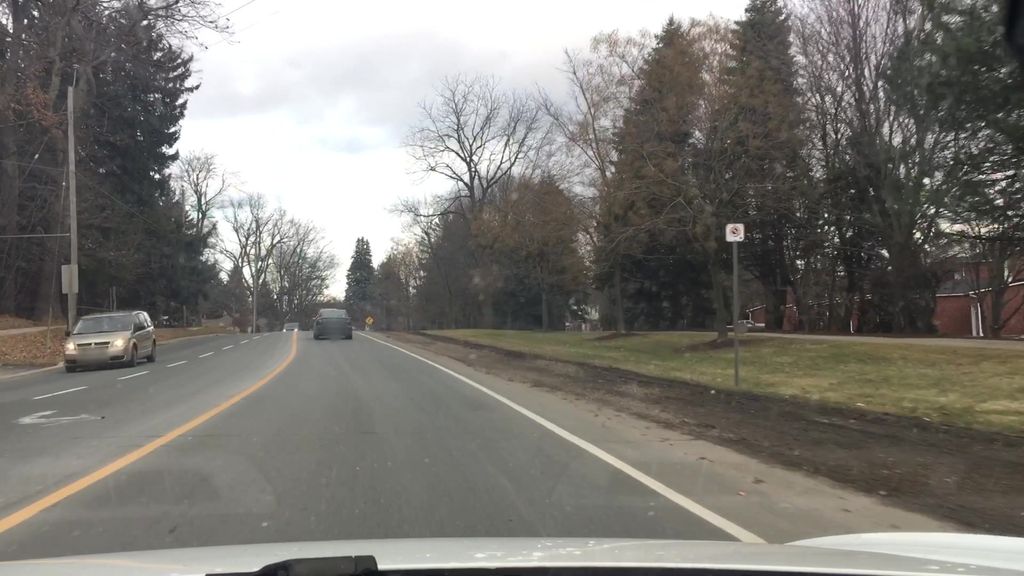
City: hamilton